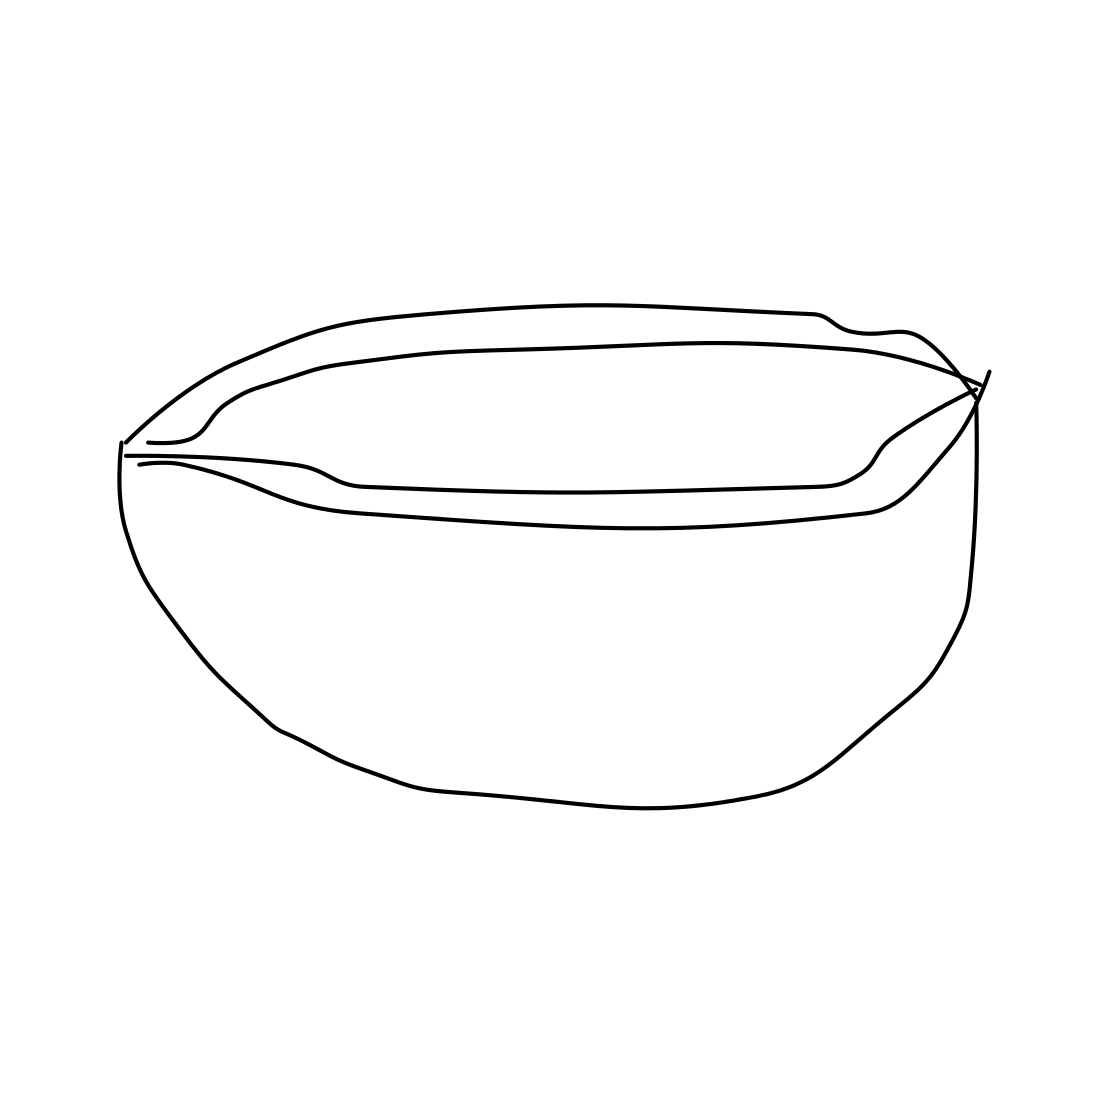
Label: bowl